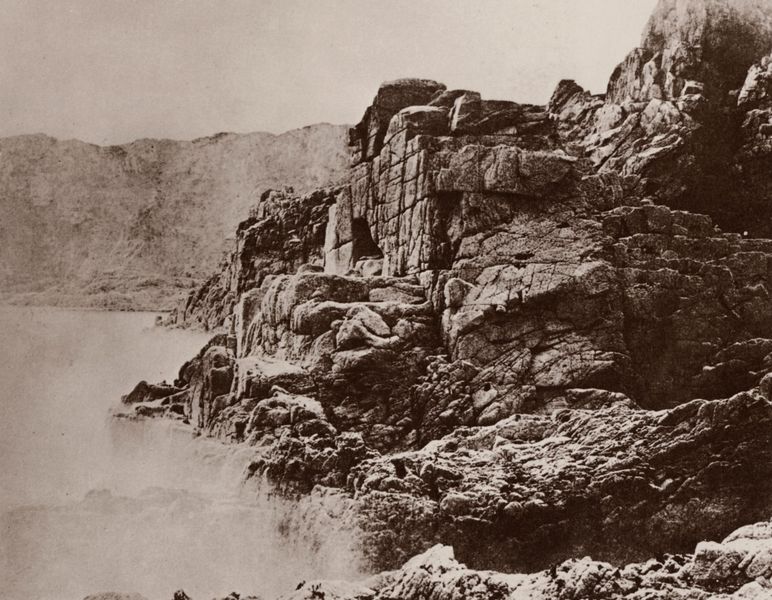
Titel: Die Friquet Bay bei steigender Flut
Künstler: Thomas Sutton
Schlagwörter: felsen, gestein, himmel, meer, wasser, landschaft, see, ufer, braun, grau, schwarz, wand, stein, steine, höhle, wasserfall, küste, berge, fels, gebirge, hang, klippen, risse, dunst, nebel, schlucht, spalten, amerika, sepia, klippe, foto, fotografie, fugen, schroff, wasserr, neben, kanada, fotogrphie, niagara, weidd, 19. jahrhundert, albuminplatte